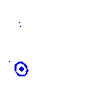
Particle: pion